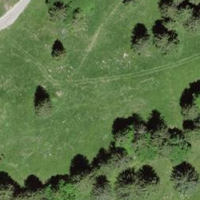
EUNIS habitat code: 41
Species observed at this site:
Sorbus aucuparia